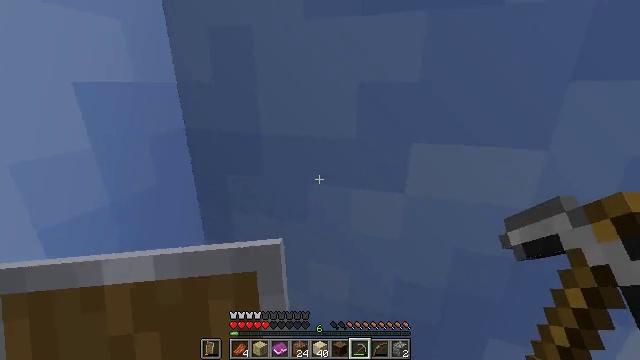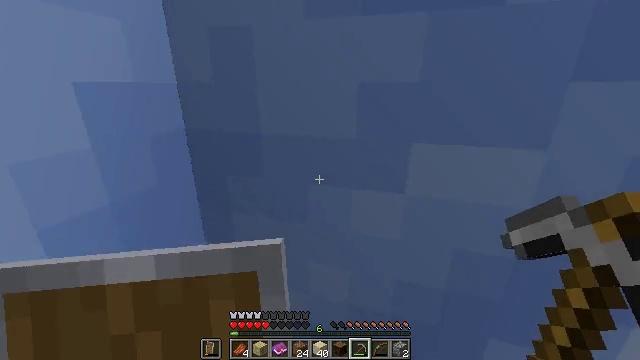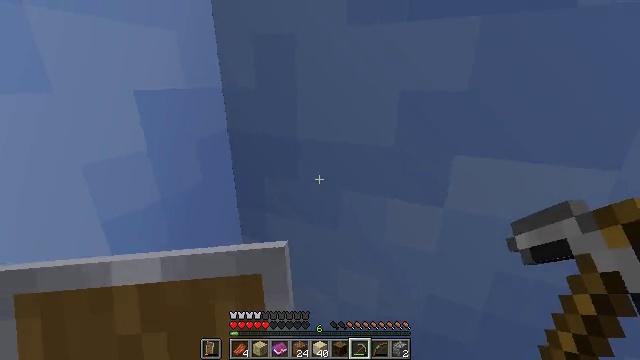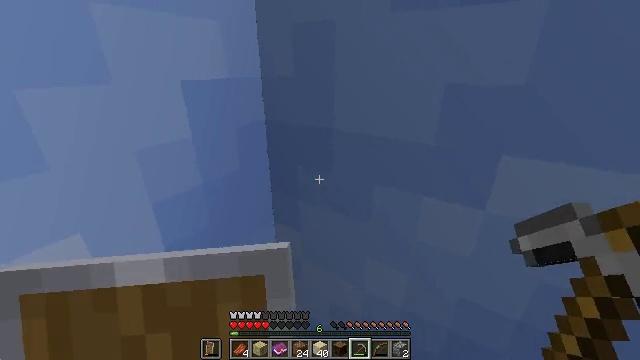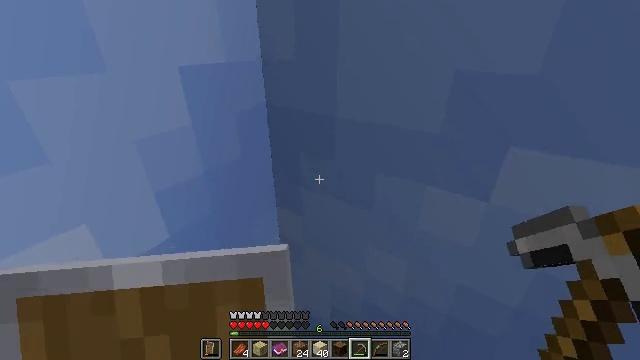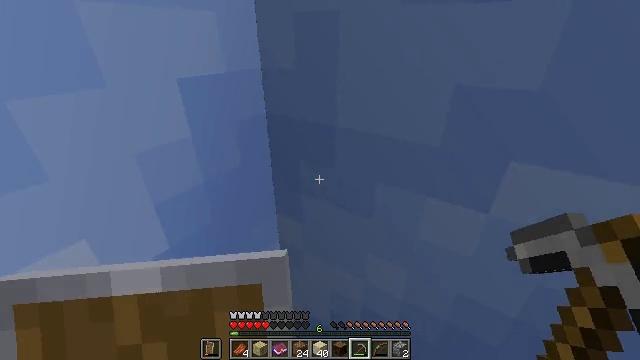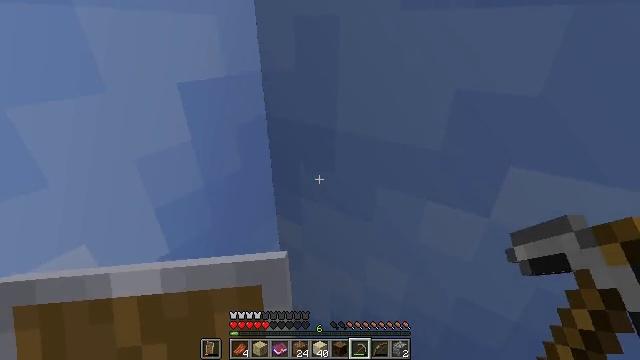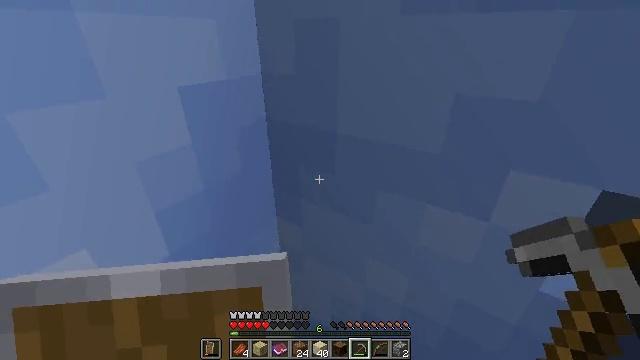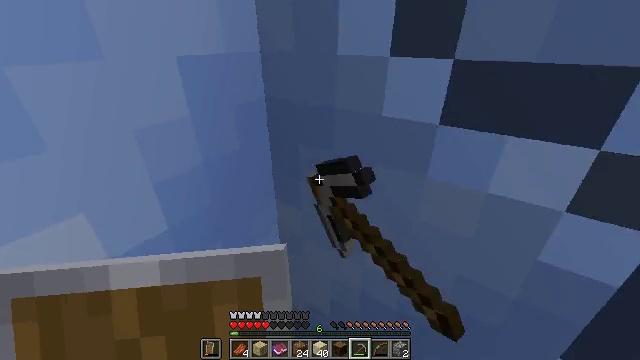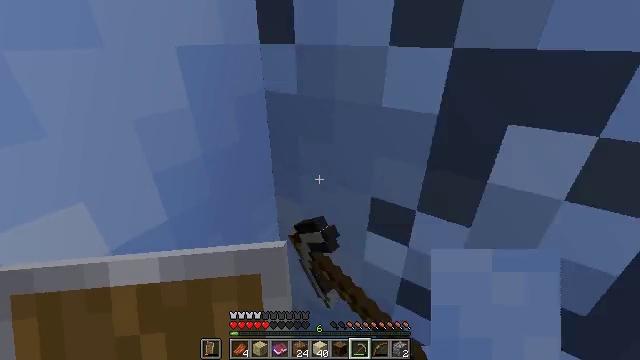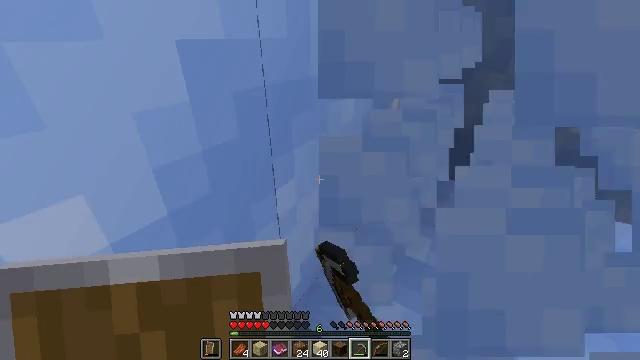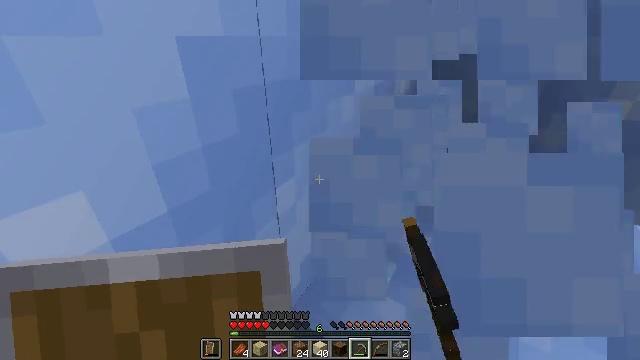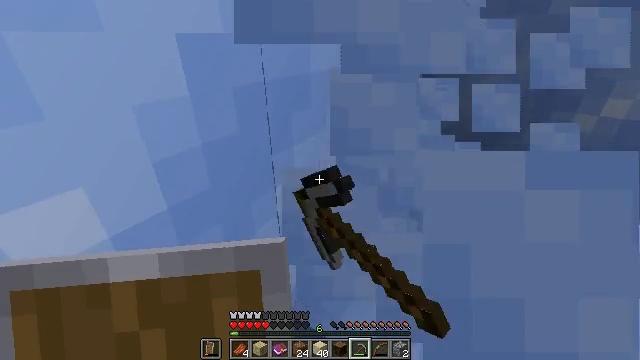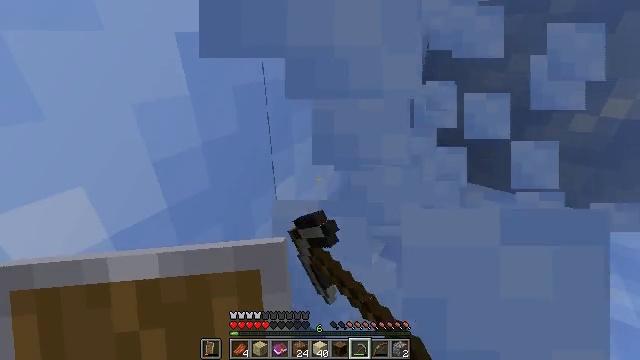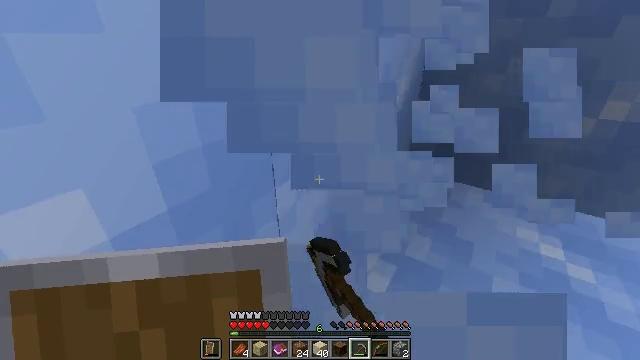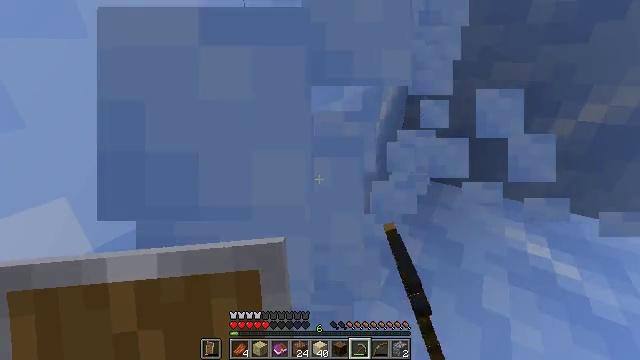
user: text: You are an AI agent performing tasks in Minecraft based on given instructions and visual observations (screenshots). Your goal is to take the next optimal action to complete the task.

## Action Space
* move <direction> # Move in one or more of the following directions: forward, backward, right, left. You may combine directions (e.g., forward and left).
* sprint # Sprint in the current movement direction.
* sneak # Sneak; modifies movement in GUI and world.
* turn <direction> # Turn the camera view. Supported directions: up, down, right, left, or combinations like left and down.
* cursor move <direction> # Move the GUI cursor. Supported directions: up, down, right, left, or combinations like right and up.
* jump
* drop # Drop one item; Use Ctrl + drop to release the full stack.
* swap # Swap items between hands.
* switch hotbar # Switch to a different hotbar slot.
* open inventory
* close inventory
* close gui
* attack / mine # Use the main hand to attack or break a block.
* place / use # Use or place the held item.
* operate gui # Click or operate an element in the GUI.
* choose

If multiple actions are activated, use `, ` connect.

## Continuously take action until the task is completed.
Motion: motion action
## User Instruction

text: Collect packed ice using a pickaxe.
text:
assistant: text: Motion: move forward
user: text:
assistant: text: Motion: move forward, turn left
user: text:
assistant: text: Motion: move forward, turn left and down
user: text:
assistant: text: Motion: move forward, turn down
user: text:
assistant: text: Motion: move forward
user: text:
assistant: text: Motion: move forward
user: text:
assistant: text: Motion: attack / mine
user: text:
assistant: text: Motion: attack / mine
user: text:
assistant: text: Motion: attack / mine
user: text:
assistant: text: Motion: attack / mine
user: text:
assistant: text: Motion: attack / mine
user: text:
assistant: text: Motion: attack / mine
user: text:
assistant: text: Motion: attack / mine
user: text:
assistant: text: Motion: attack / mine
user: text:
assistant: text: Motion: turn right and up, attack / mine
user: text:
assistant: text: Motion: turn right, attack / mine
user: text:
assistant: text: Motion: turn right and down, attack / mine
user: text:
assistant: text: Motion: turn right and down, attack / mine
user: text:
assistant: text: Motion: turn down, attack / mine
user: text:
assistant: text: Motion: turn down, attack / mine
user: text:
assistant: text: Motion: turn down, attack / mine
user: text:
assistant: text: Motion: attack / mine
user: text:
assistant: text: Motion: attack / mine
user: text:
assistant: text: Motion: attack / mine
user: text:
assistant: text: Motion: attack / mine
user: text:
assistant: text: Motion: attack / mine
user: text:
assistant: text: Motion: turn right, attack / mine
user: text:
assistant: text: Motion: attack / mine
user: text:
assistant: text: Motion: attack / mine
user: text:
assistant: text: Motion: attack / mine